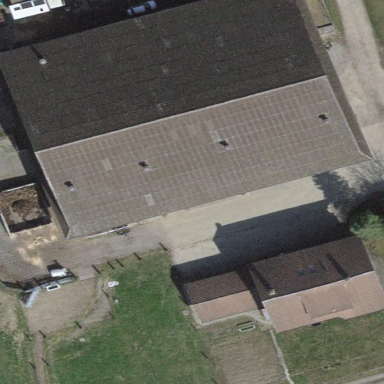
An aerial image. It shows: Farmyard area.